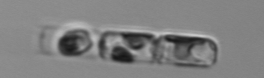
Label: Guinardia_delicatula_TAG_internal_parasite